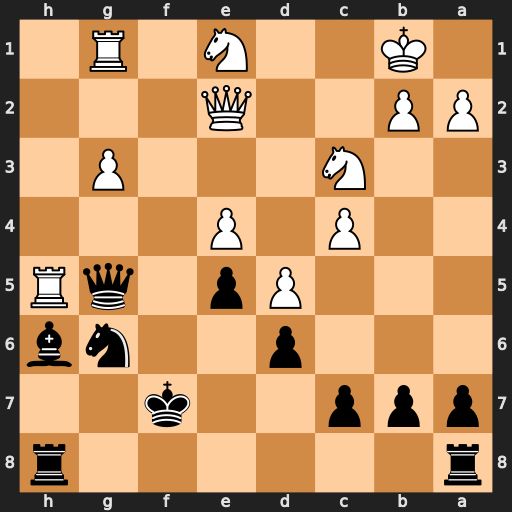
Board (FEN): r6r/ppp2k2/3p2nb/3Pp1qR/2P1P3/2N3P1/PP2Q3/1K2N1R1
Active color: b
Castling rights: -
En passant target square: -
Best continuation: Qc1#